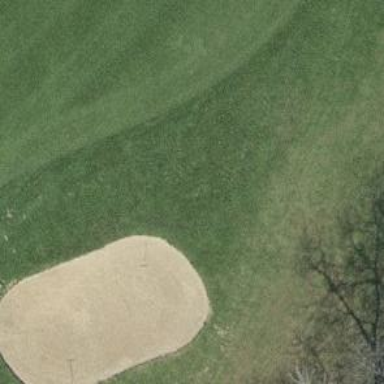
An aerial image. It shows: Sandy area is golf bunker.